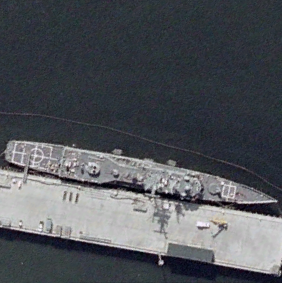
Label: cruiser